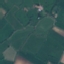
Land use / land cover class: Pasture